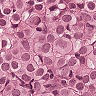
Metastatic tissue present: yes